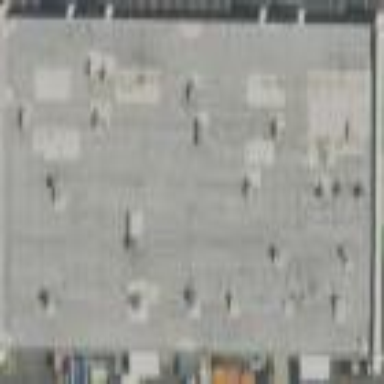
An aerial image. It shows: Industrial building.